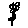
Label: flower